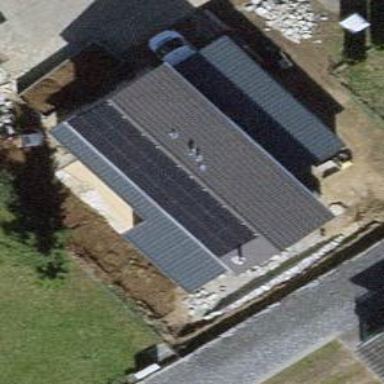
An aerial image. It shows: Solar power generator using photovoltaic panels.